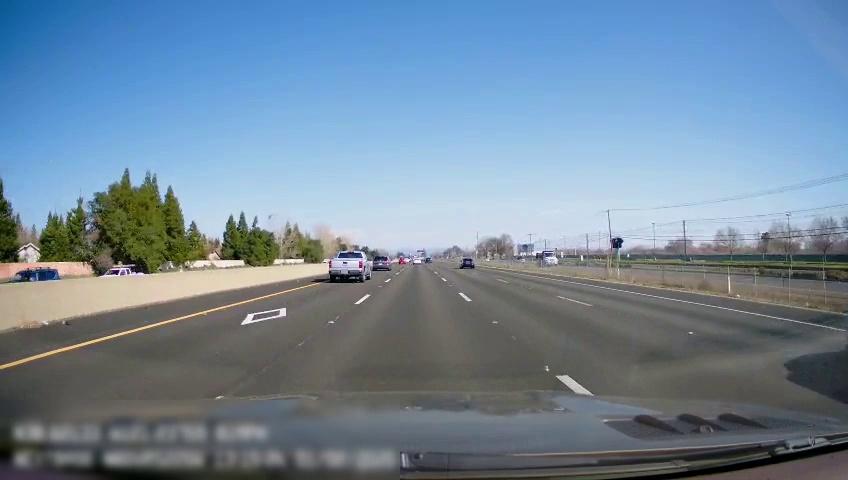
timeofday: Day
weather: Sunny
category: Drivable Space
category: Vehicles | SUV
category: Vehicles | Truck
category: Vehicles | Car
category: Vehicles | Truck
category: Vehicles | SUV
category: Vehicles | Truck
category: Lanes | Current Lane
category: Lanes | Current Lane
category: Lanes | Current Lane
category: Lanes | Alternate Lane
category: Lanes | Alternate Lane
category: Lanes | Alternate Lane